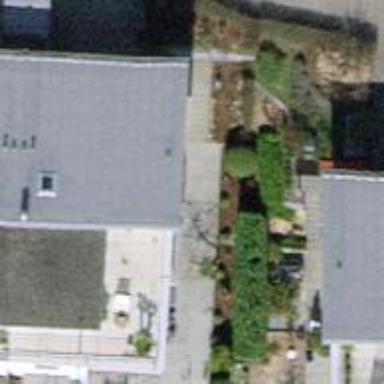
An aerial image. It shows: White terrace building with flat roof.